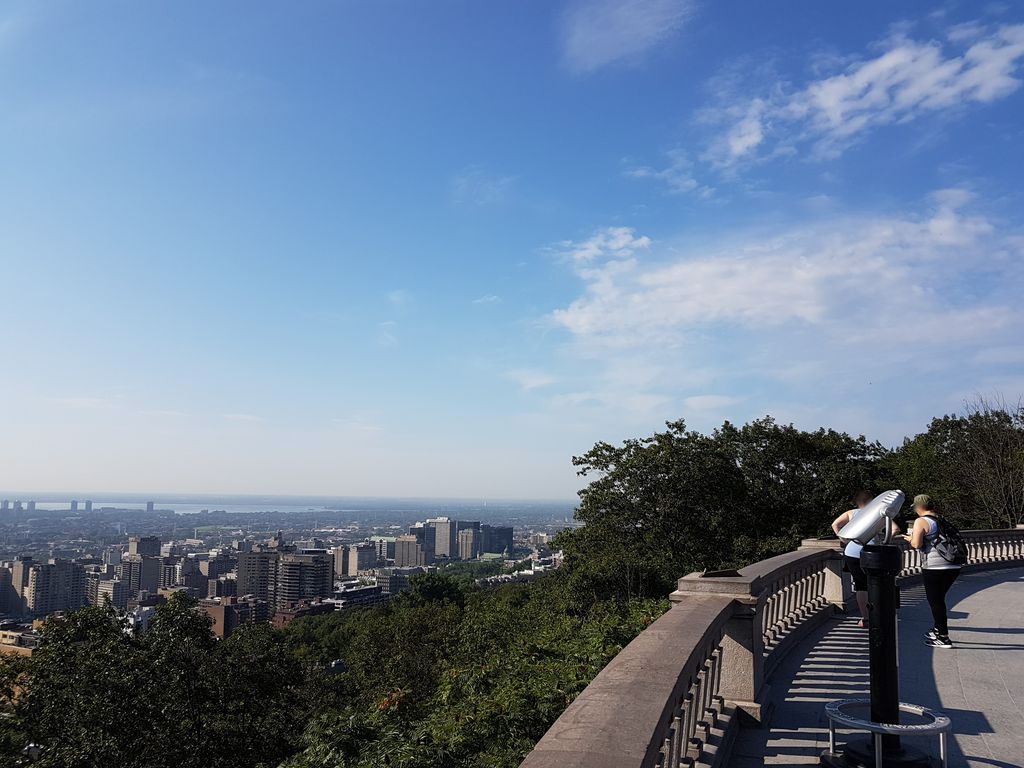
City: montreal